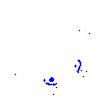
Particle: pion